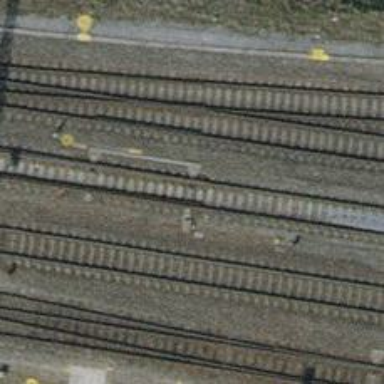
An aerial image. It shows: Railway switch.